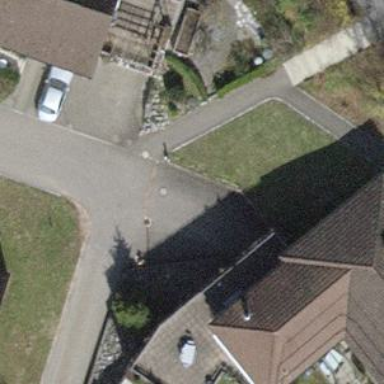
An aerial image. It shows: Paved driveway designated as service road.